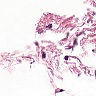
Metastatic tissue present: no